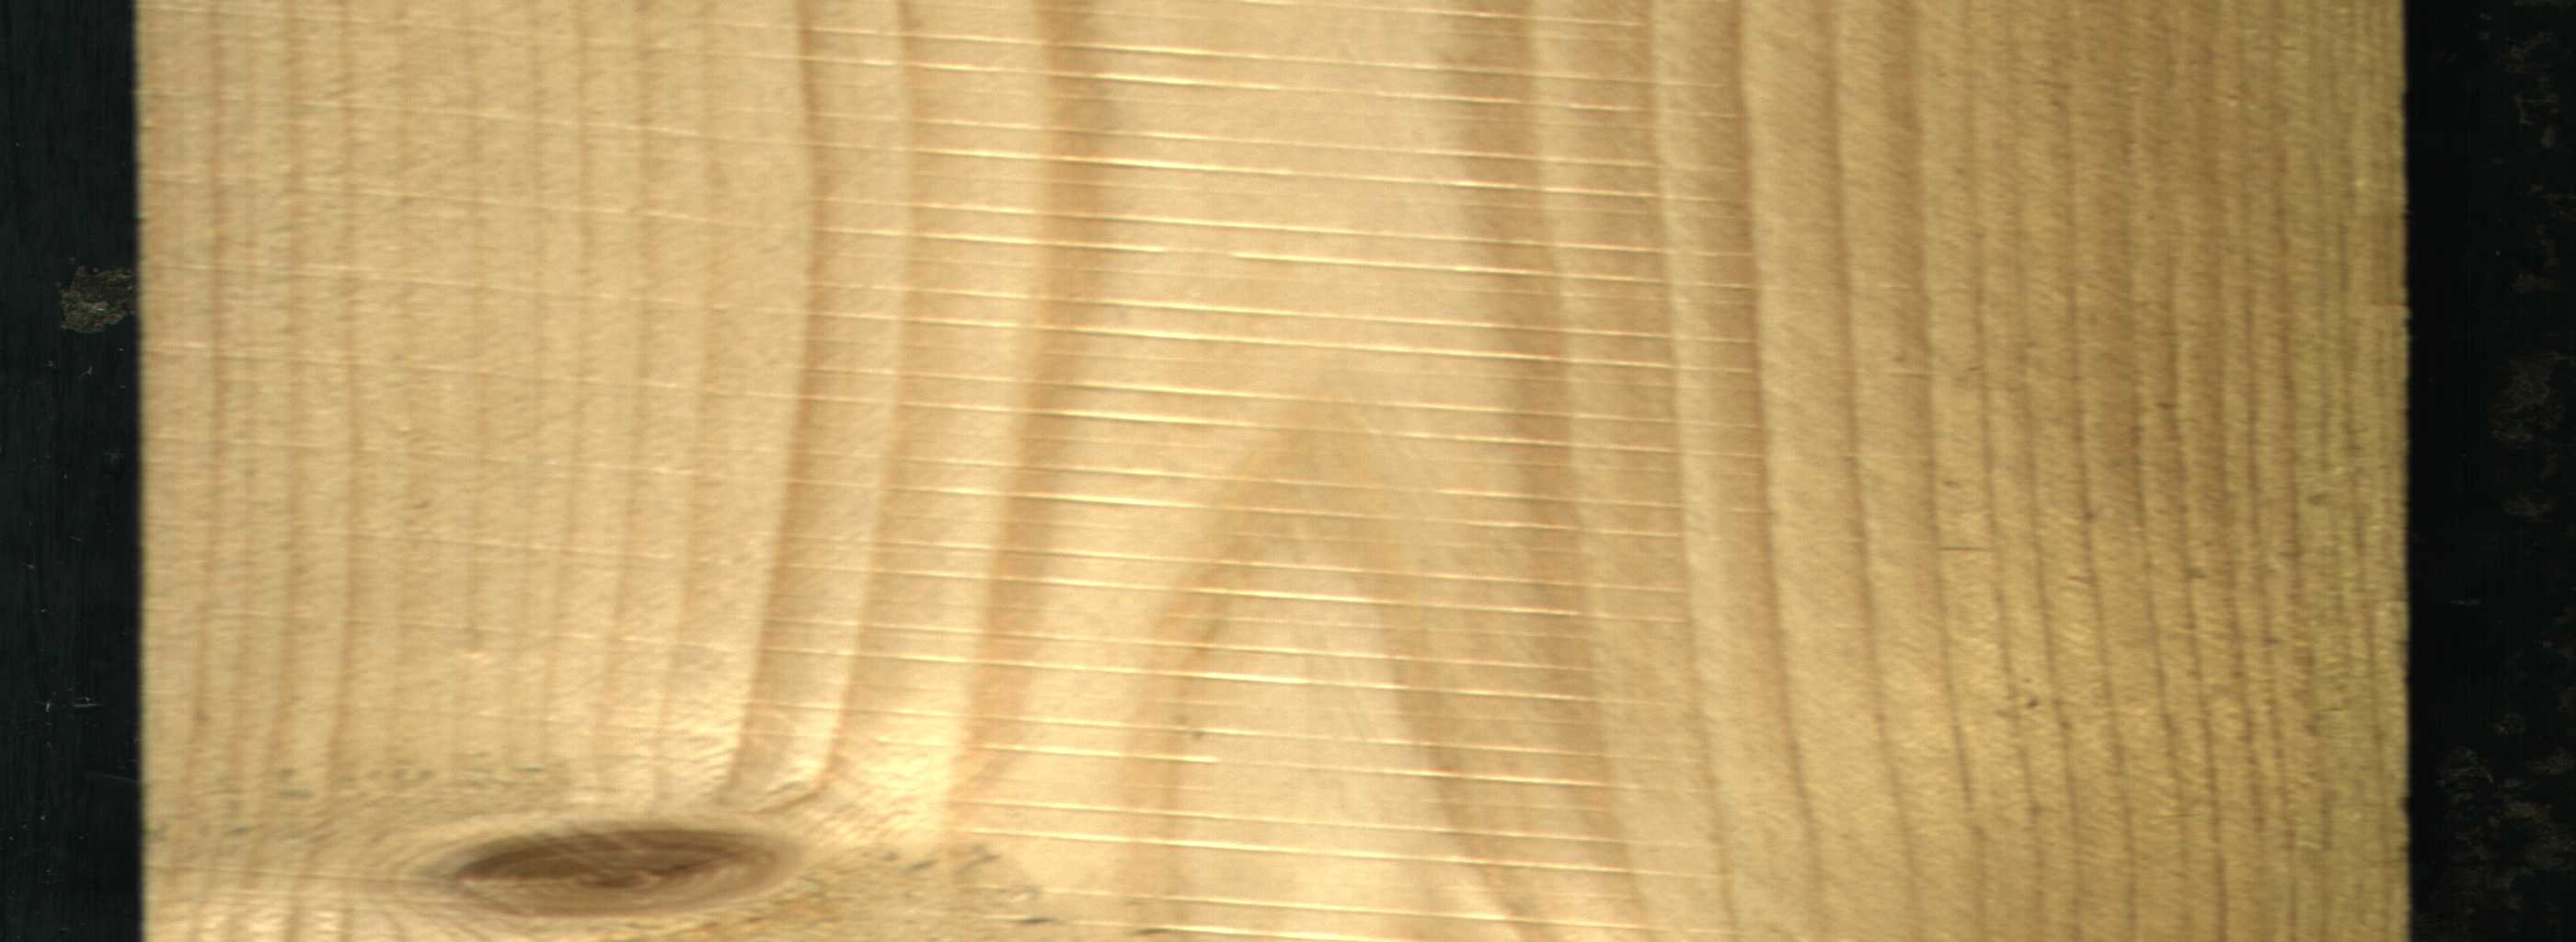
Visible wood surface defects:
Live_Knot